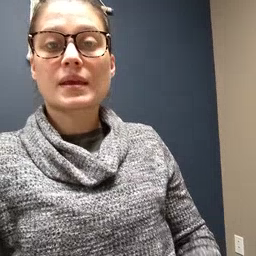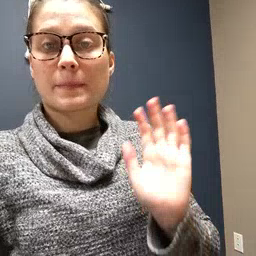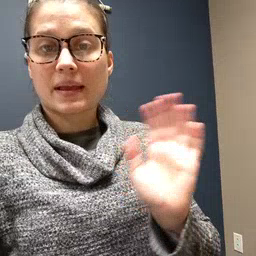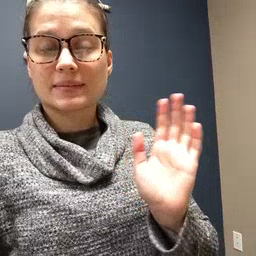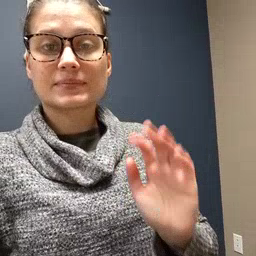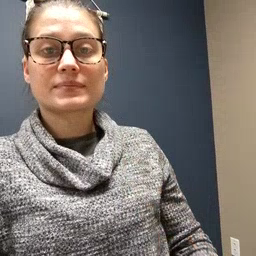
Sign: bye